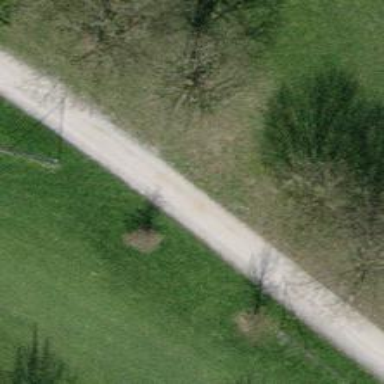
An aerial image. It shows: Compacted grade2 track for agricultural vehicles.